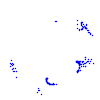
Particle: proton